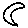
Label: moon